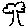
Label: tree